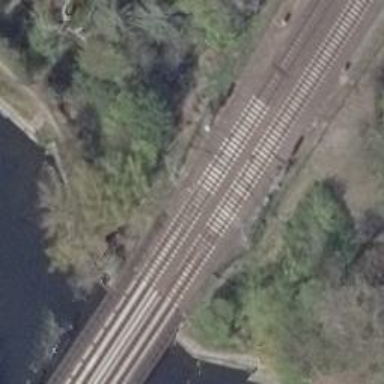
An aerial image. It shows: Railway signal.